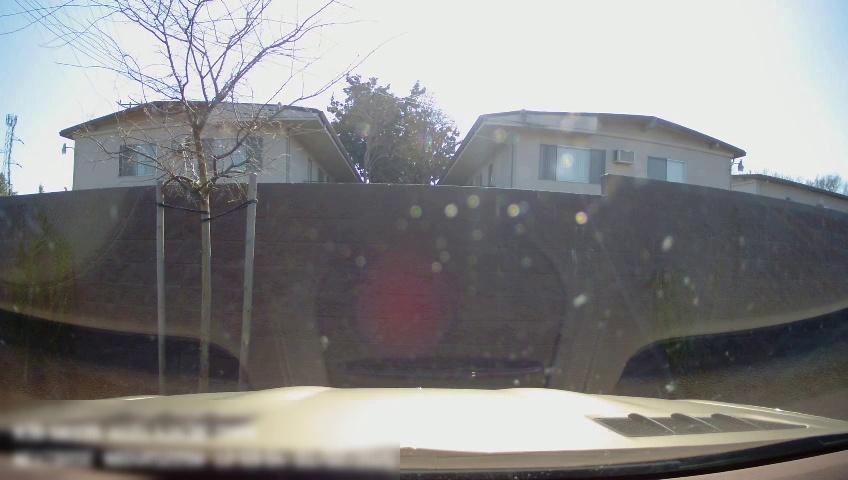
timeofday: Day
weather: Sunny